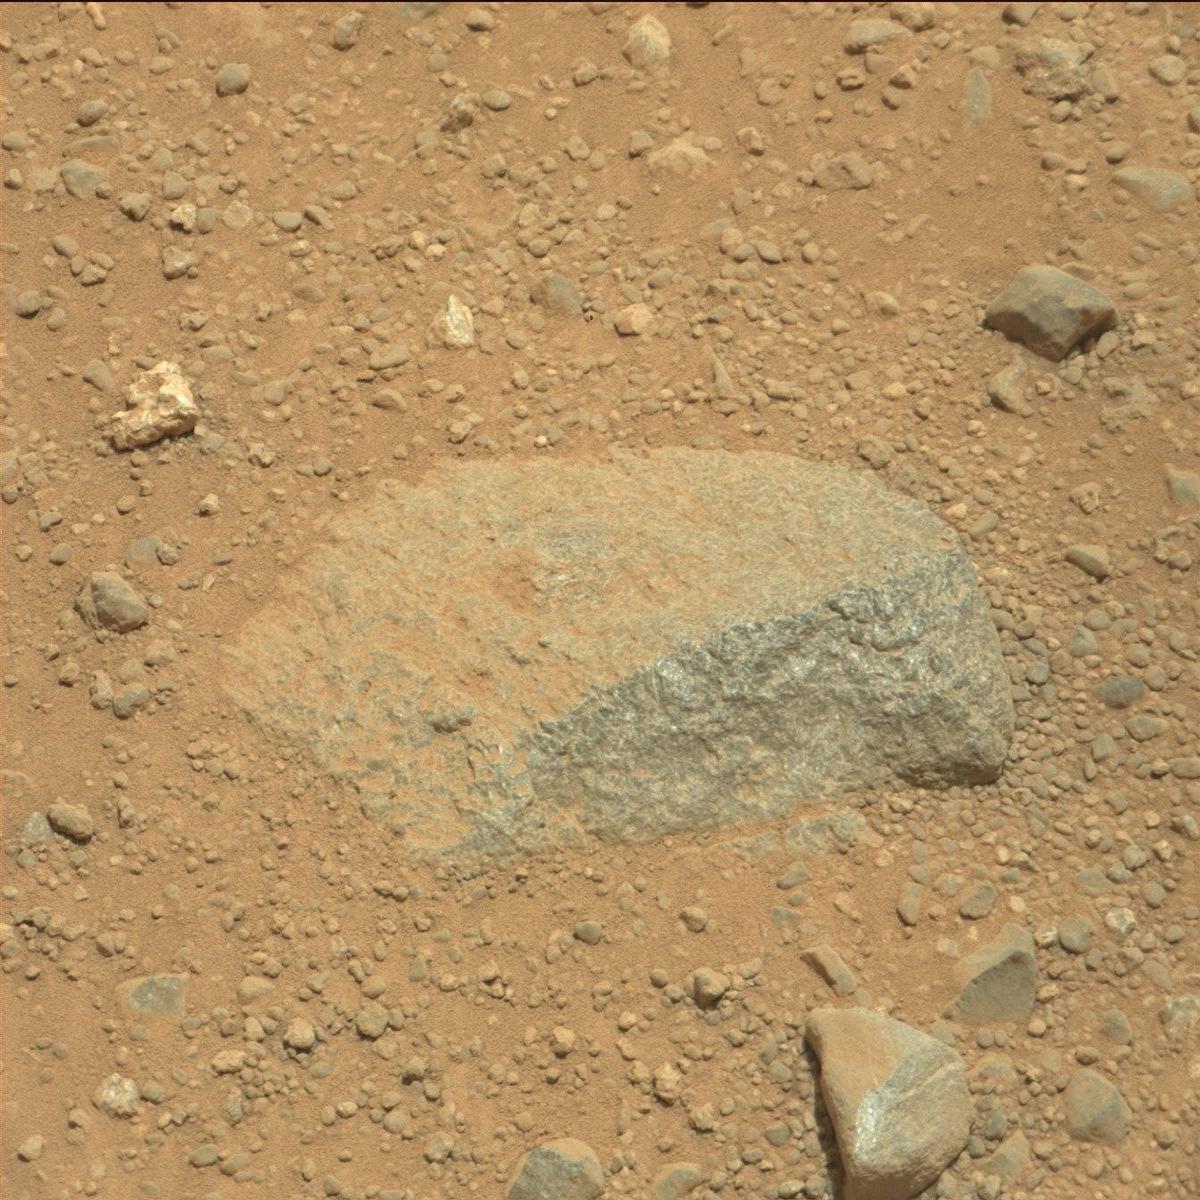
Terrain classes present: Bedrock, Rock, Sand / Soil